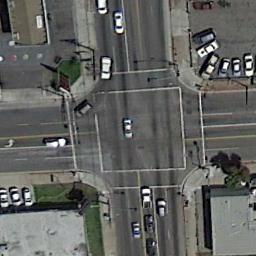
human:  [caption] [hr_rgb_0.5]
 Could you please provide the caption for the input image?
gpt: There are a lot of cars at the intersection .

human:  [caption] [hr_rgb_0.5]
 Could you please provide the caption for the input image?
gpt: There are many moving and waiting vehicles on the road at the intersection, And many cars are parked in the open space beside the intersection .

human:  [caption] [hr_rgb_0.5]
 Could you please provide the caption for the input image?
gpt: An intersection with normal traffic is between some buildings and a parking lot .

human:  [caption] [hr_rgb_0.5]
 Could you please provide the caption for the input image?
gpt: There are three red cars at the intersection .

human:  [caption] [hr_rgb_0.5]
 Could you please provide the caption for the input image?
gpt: There are some cars parked beside the intersection .